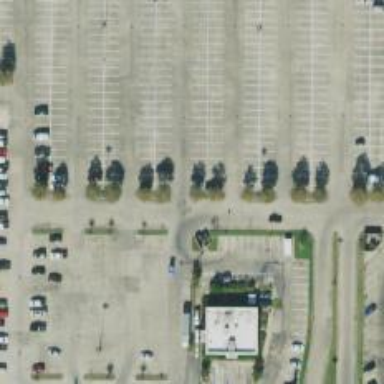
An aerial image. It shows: Parking space.